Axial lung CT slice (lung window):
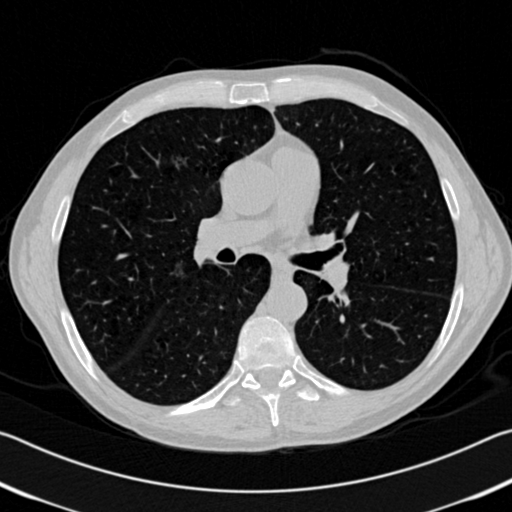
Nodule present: yes
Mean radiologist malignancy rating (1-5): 3